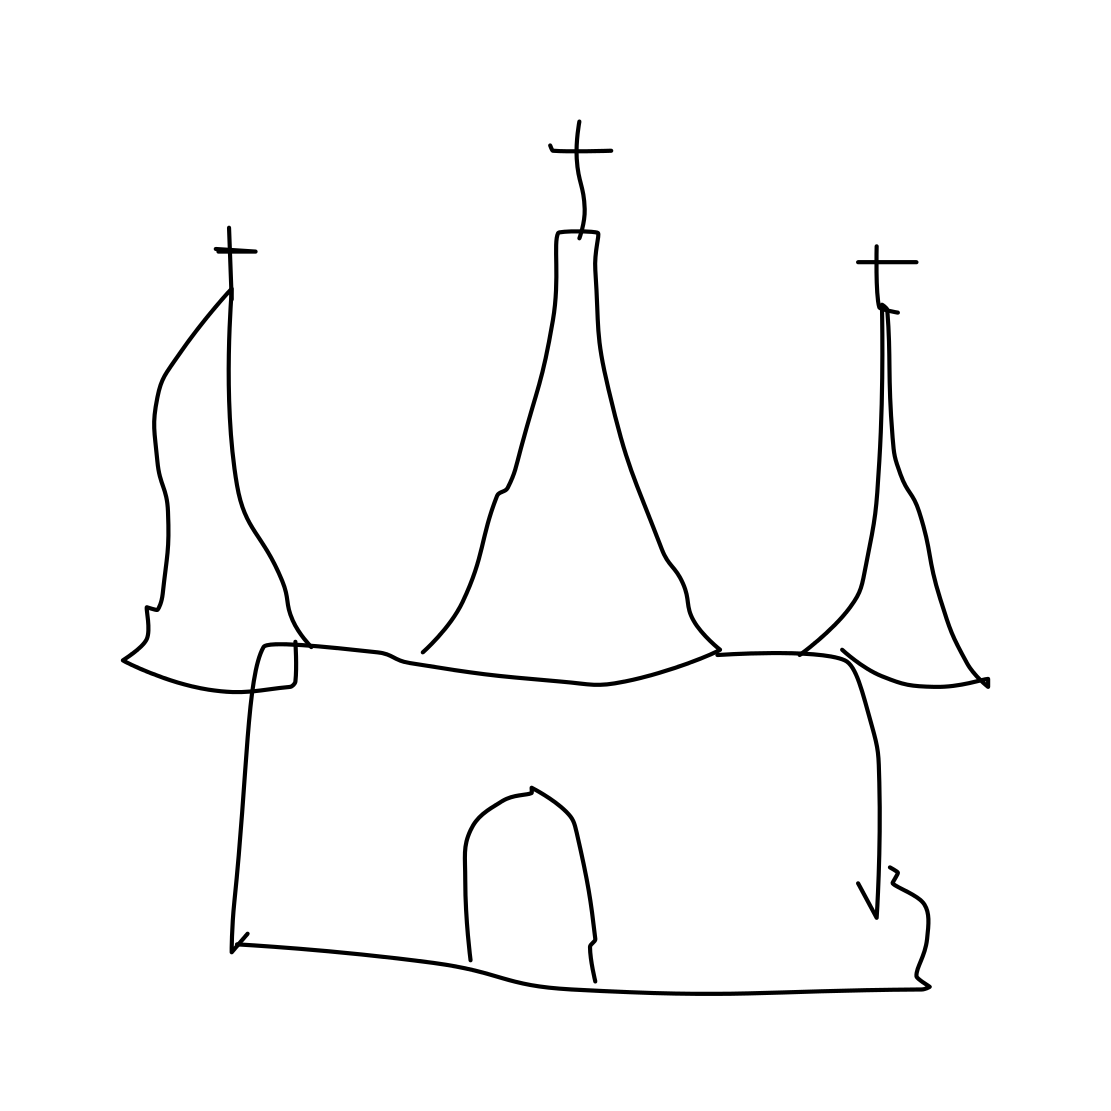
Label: church